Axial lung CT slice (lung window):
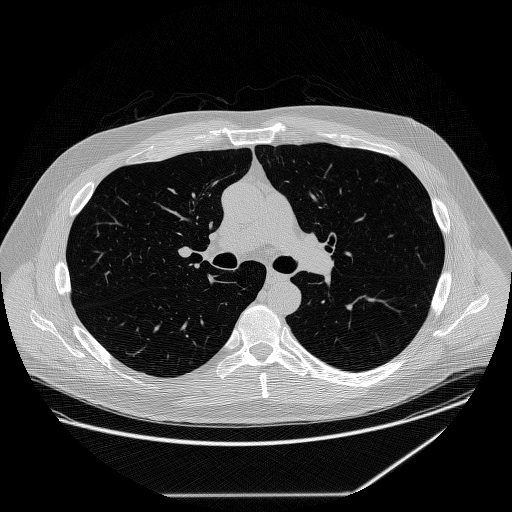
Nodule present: no